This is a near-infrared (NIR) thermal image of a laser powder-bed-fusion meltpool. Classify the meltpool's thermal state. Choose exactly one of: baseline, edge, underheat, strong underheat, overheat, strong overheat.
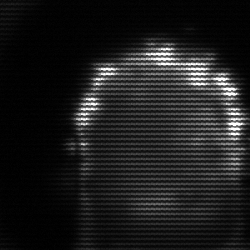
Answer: baseline